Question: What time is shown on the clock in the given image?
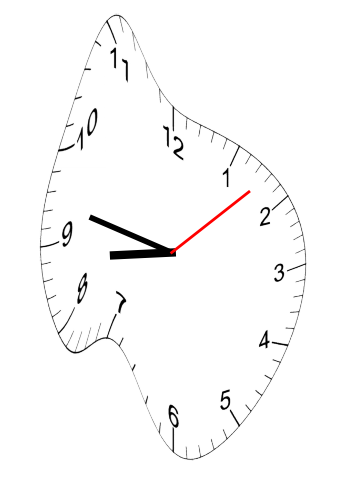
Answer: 08:47:08